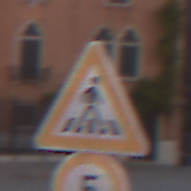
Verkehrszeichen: FussgaengerueberwegLinks
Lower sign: Geschwindigkeit5
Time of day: SunriseSunset
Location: Outdoor (Urban)
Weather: Clear
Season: NotSpecified
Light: Natural